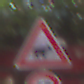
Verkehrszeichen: ViehtriebLinks
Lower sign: Geschwindigkeit40
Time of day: MorningAfternoon
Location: Outdoor (Urban)
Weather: Clear
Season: NotSpecified
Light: Natural